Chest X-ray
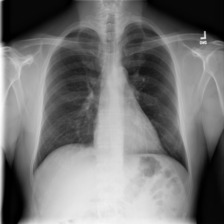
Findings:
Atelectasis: negative
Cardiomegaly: negative
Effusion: negative
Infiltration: negative
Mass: negative
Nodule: negative
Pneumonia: negative
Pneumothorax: negative
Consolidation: negative
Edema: negative
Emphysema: negative
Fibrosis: negative
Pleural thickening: negative
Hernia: negative